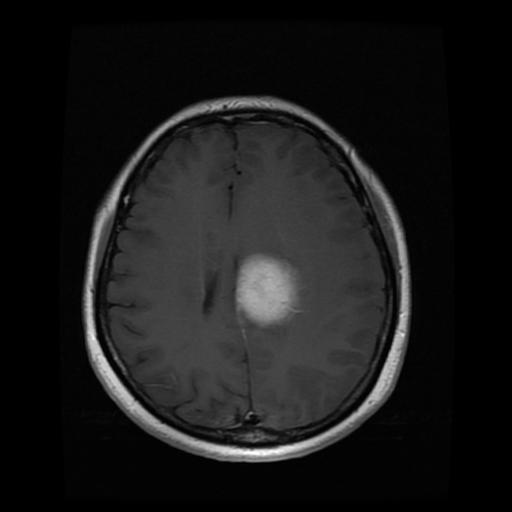
Label: meningioma